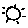
Label: sun